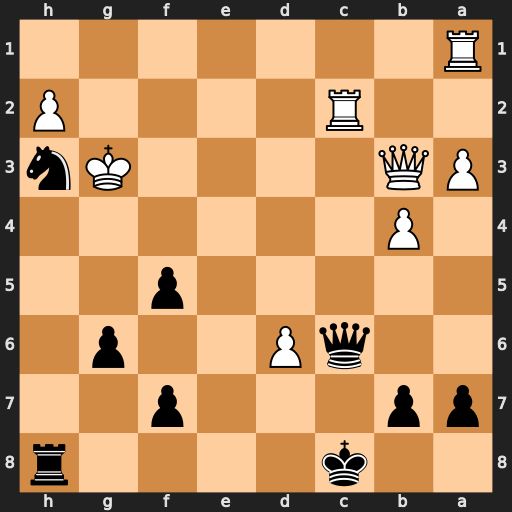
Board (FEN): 2k4r/pp3p2/2qP2p1/5p2/1P6/PQ4Kn/2R4P/R7
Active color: b
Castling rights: -
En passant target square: -
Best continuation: f4+ Kg4 f5#